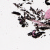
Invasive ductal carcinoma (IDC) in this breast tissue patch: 0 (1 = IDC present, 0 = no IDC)